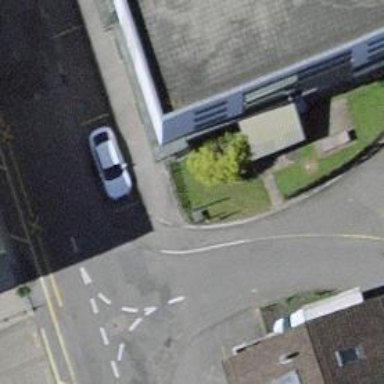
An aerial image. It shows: Kerb barrier.